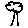
Label: tree